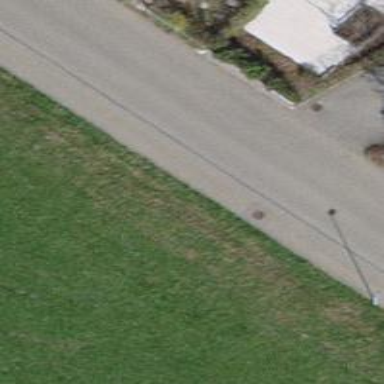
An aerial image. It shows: Kerb barrier.